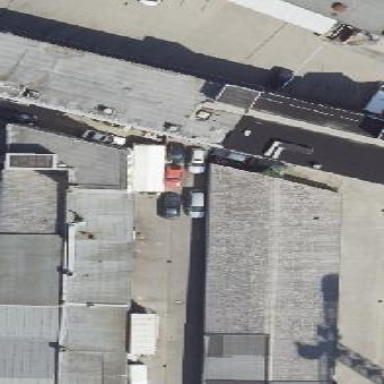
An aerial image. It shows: Group of garages.